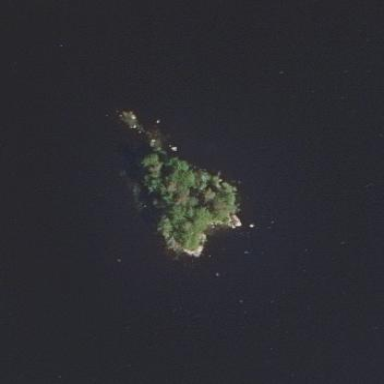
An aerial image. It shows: Islet covered with woodland.